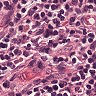
Metastatic tissue present: no